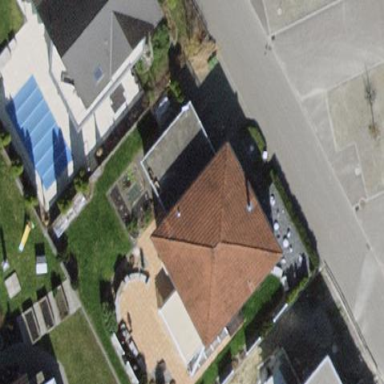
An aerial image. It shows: Hipped roof house.